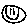
Label: smiley face